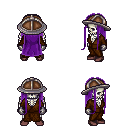
a pixel art fantasy rpg character, male body template, skeleton, brown robe, white pants, purple extra-long hairstyle, chain helm, metal gloves, maroon shoes, four views (front, back, left, right), 2x2 character sprite sheet, small pixel art, hard edges, no anti-aliasing